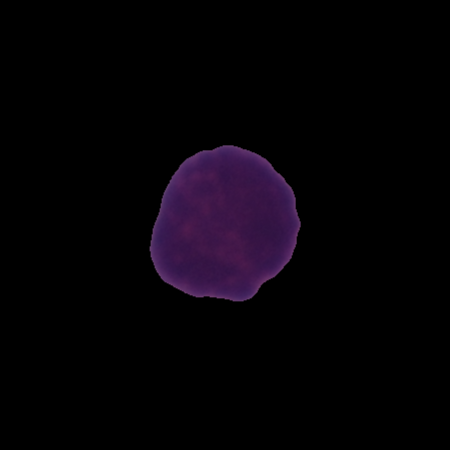
Label: healthy